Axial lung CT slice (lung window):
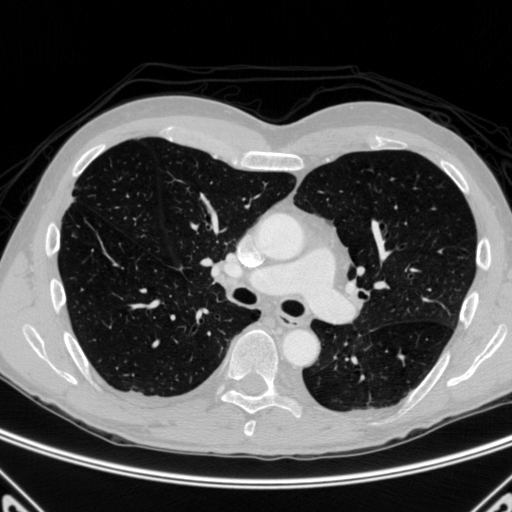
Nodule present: no